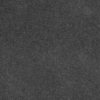
Label: dusty